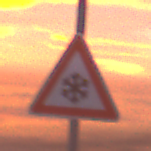
Verkehrszeichen: SchneeOderEisglaette
Umgebung: Outdoor, Urban
Tageszeit: SunriseSunset
Wetter: PartlyCloudy
Licht: Natural
Jahreszeit: NotSpecified
Kontrast: MediumContrast